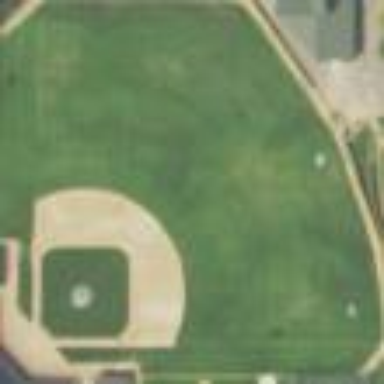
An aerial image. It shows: Baseball pitch for leisure land.